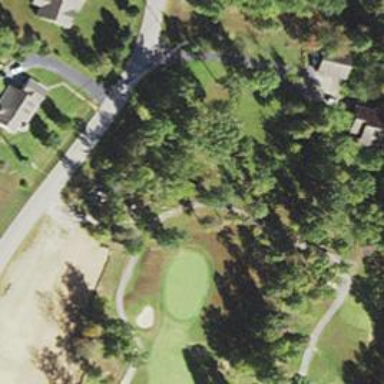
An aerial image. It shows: Path used for both walking and golf.